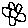
Label: flower